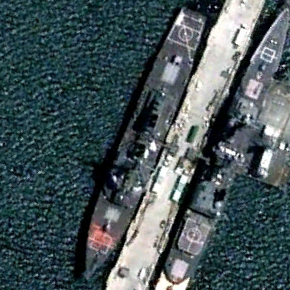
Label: destroyer